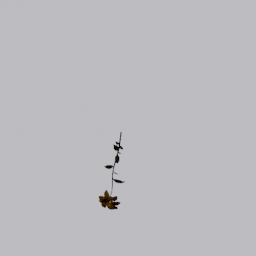
Label: nature